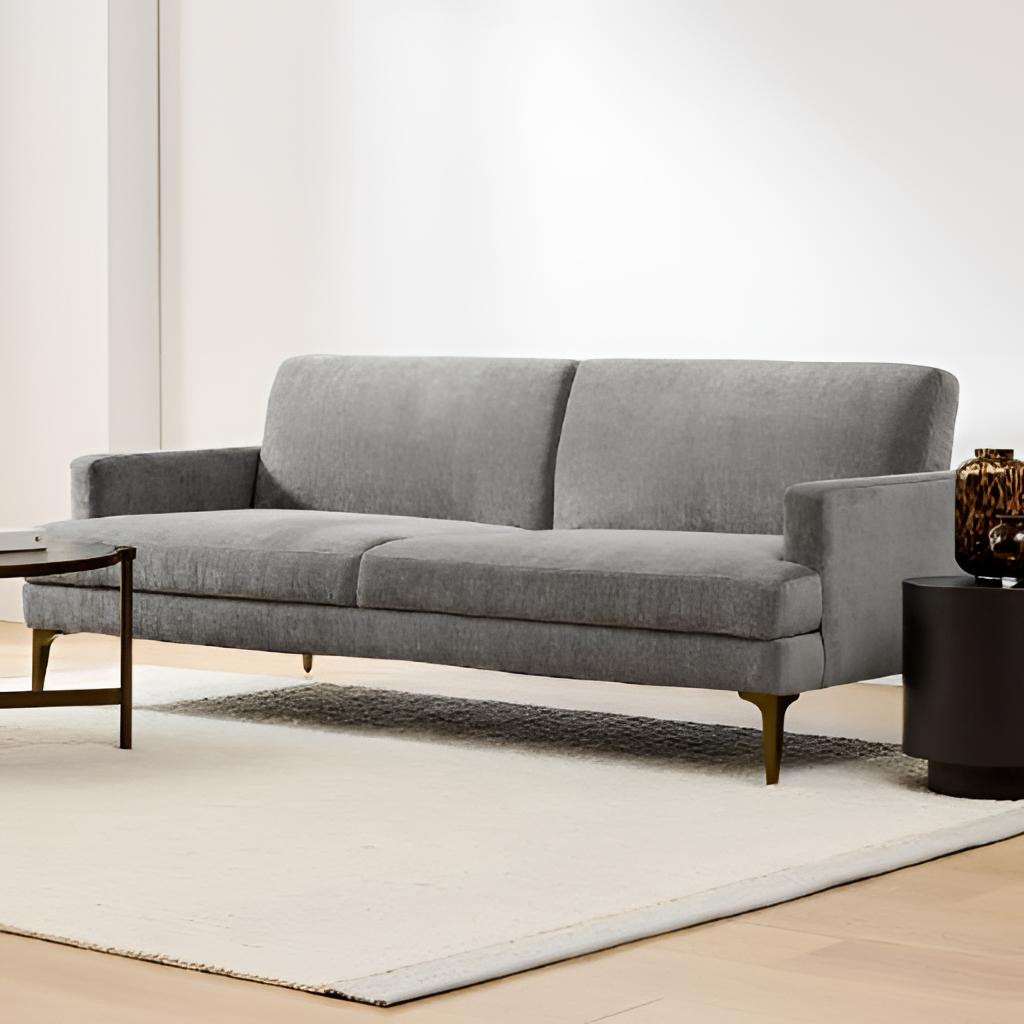
gray fabric sofa, living room, wood flooring, with plank pattern, modern, paint wallpaper, with solid pattern